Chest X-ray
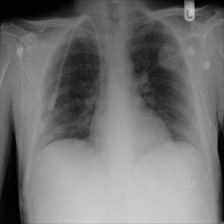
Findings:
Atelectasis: negative
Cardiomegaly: negative
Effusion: negative
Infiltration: positive
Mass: positive
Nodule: negative
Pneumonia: negative
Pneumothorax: negative
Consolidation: negative
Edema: negative
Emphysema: negative
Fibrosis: negative
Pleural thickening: negative
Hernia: negative